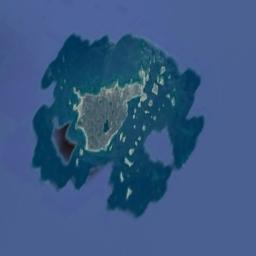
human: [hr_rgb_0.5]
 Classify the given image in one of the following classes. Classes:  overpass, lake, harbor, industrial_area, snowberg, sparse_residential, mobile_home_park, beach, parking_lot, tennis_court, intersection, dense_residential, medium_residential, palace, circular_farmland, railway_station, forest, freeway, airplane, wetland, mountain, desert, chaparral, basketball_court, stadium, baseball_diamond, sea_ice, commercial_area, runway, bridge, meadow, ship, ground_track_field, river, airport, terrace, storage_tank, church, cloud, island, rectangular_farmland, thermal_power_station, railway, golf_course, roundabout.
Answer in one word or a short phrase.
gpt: island